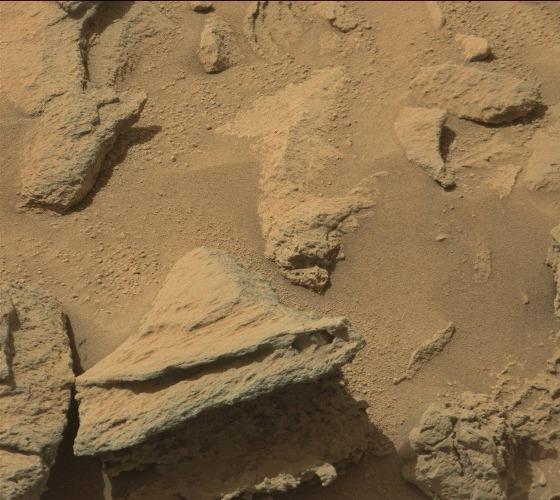
Terrain classes present: Bedrock, Gravel / Sand / Soil, Shadow